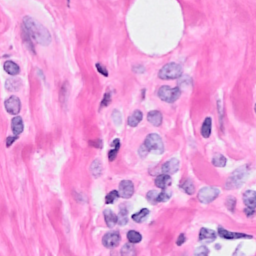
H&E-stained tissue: Breast